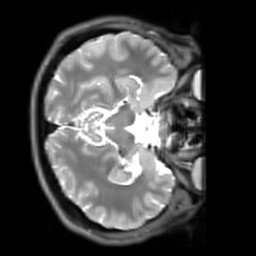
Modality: PDw
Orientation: axial
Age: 30
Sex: male
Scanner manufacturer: siemens
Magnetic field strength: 3 T
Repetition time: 11.88 s
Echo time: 0.014 s